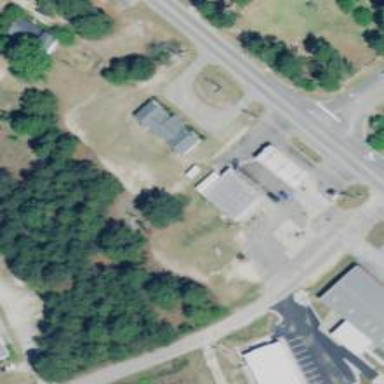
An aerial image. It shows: Convenience shop.